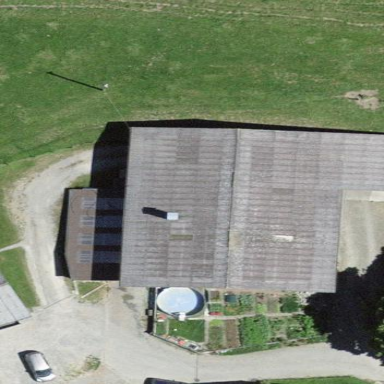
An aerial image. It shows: Barn.